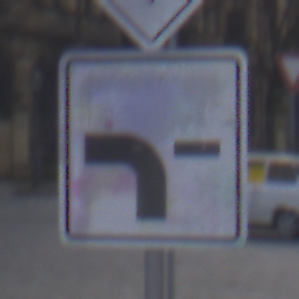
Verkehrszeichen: VerlaufVorfahrtsstrasse6
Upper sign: Vorfahrtsstrasse
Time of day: MorningAfternoon
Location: Outdoor (Urban)
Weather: PartlyCloudy
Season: NotSpecified
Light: Natural